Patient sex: M
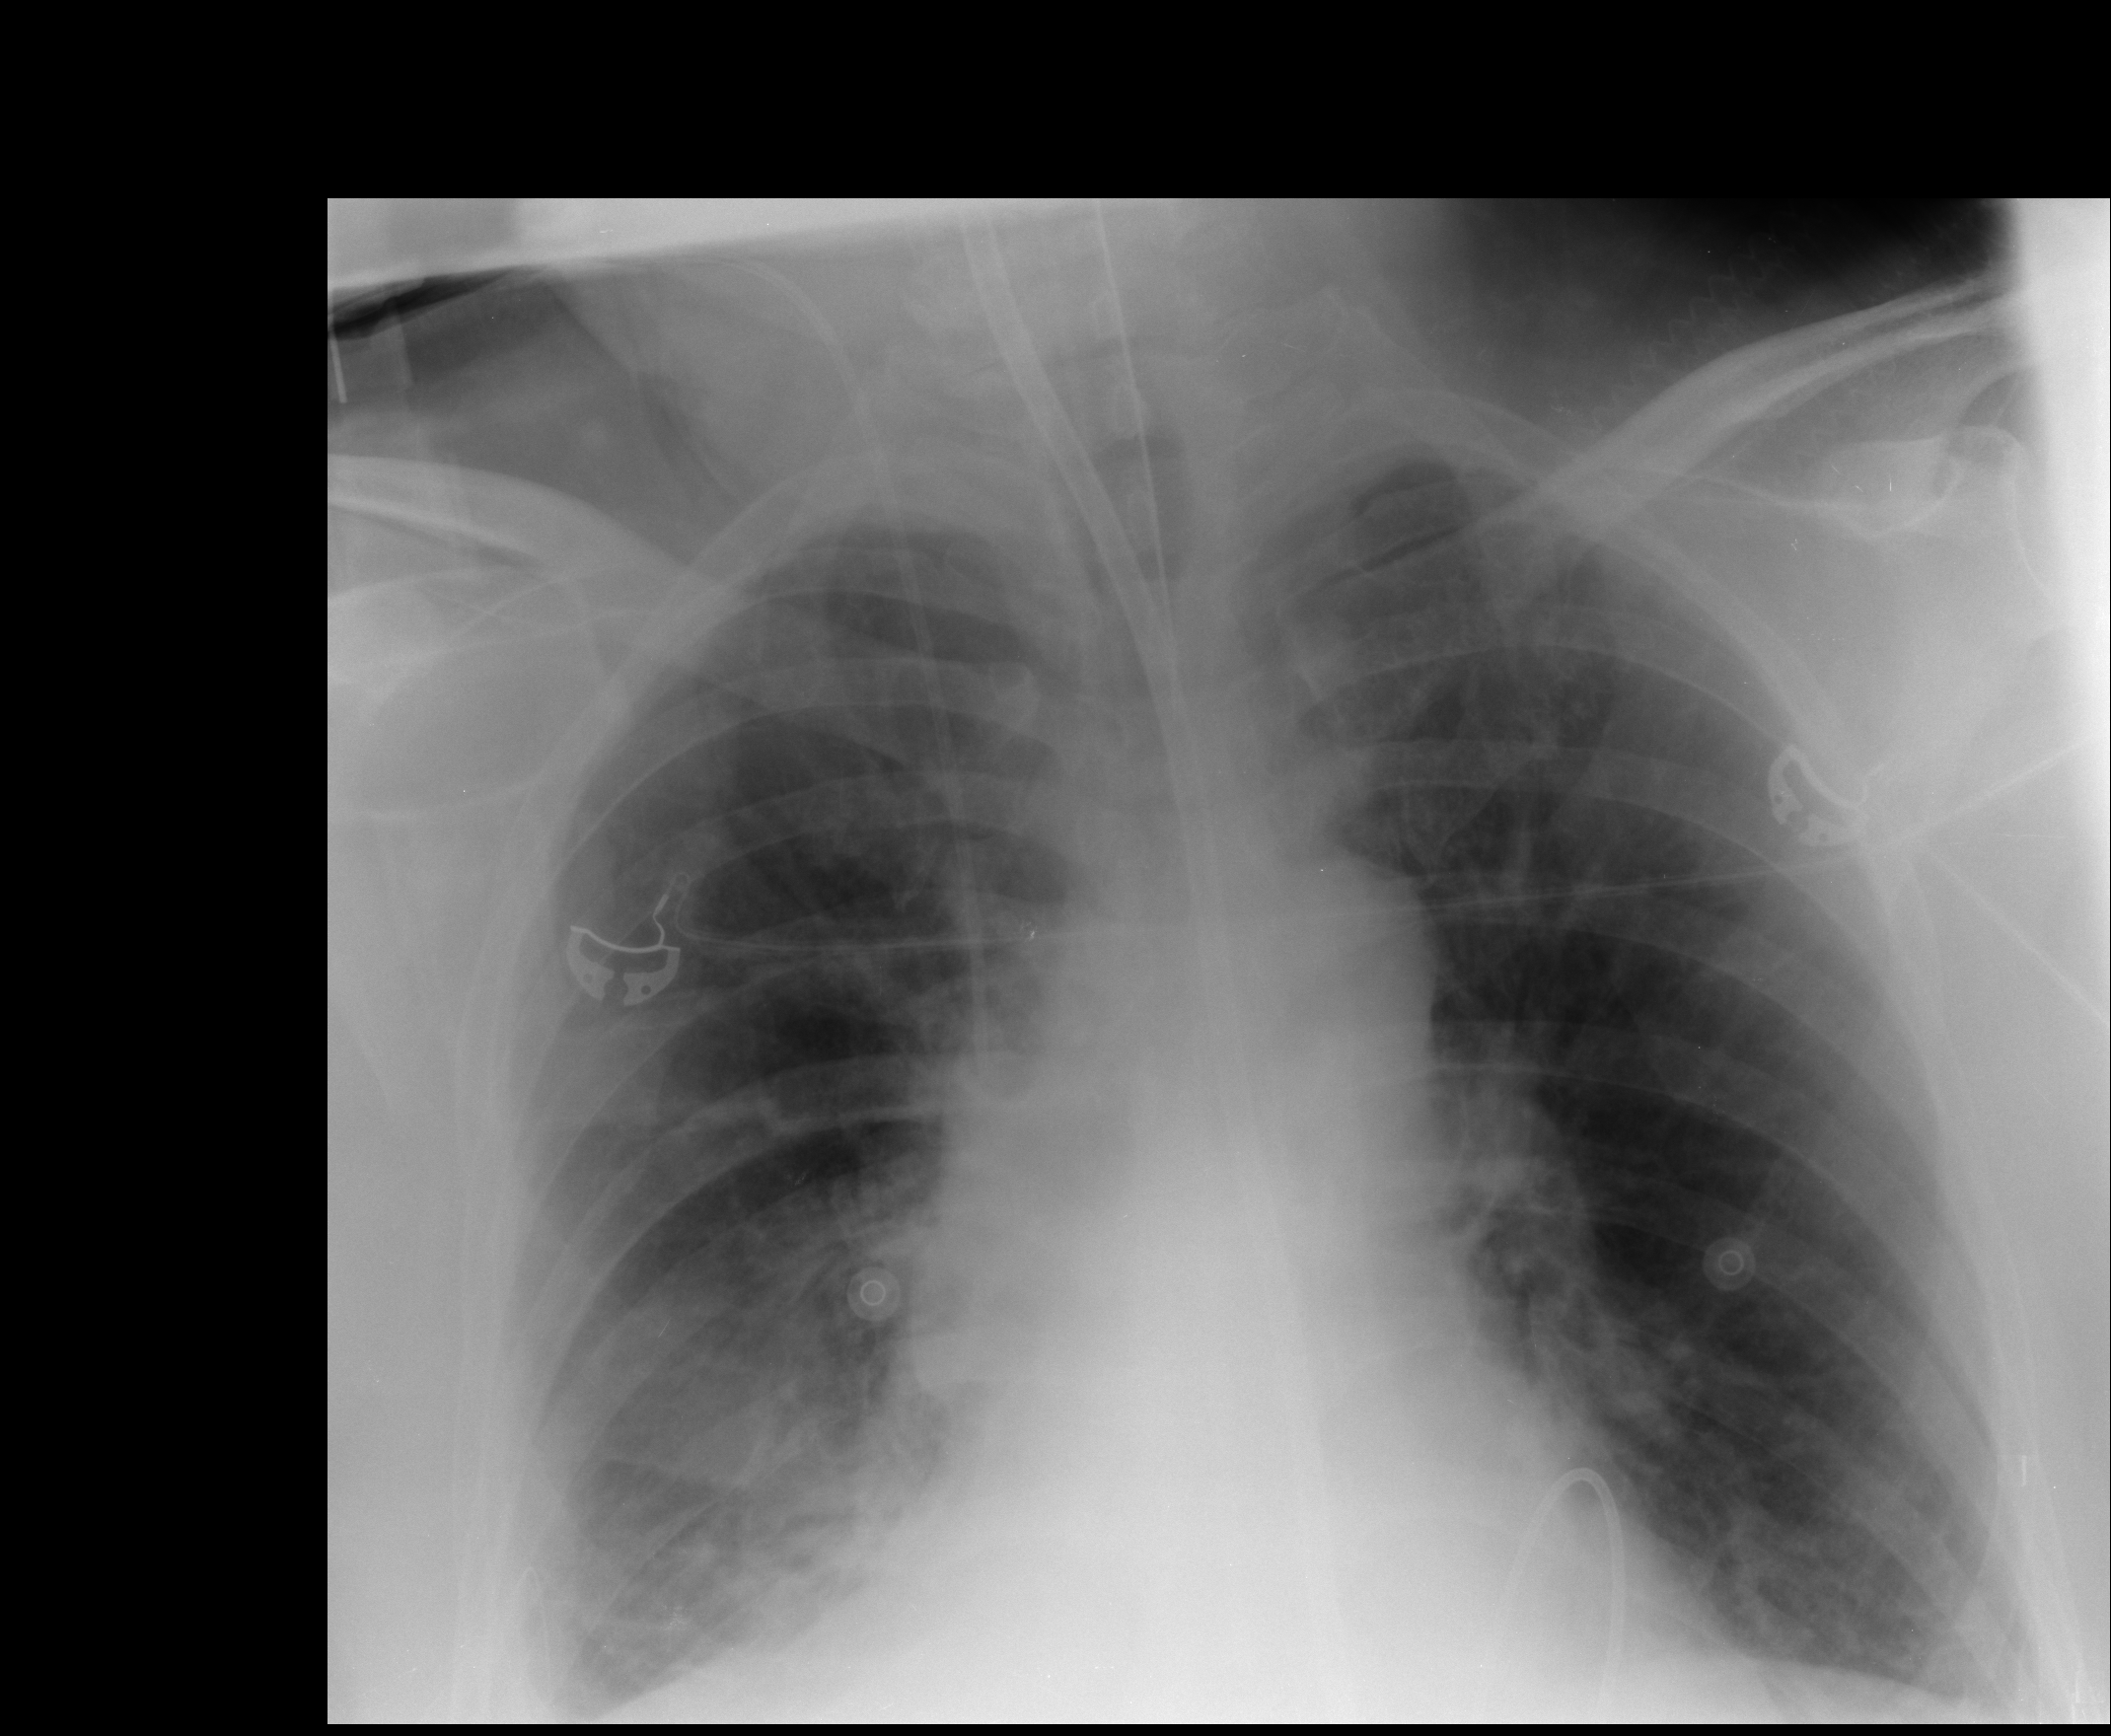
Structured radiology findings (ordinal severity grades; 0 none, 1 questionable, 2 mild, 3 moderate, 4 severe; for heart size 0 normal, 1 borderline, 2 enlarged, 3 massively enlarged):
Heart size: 2
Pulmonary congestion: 0
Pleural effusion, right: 3
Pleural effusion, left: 2
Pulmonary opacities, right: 2
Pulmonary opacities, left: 2
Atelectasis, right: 2
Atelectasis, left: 2